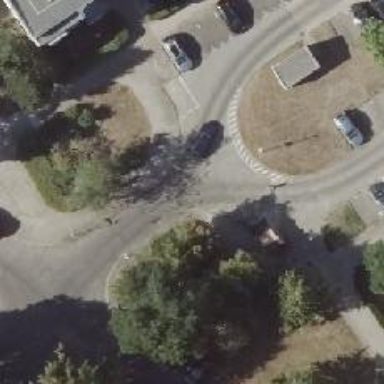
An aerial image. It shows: Residential concrete road with sidewalks on both sides.